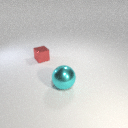
large cyan metal sphere to the right of small red metal cube